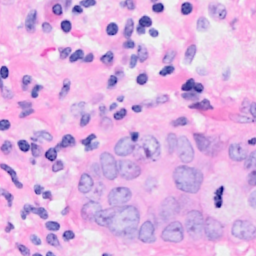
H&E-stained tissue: Breast